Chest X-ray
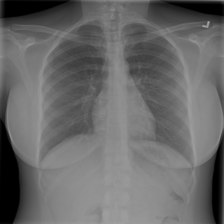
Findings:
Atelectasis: negative
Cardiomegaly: negative
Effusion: negative
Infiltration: negative
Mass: negative
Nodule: negative
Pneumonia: negative
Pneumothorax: negative
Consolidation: negative
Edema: negative
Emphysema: negative
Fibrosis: negative
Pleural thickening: negative
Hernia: negative